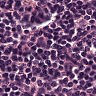
Metastatic tissue present: no